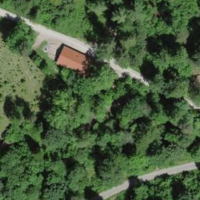
EUNIS habitat code: 41
Species observed at this site:
Geranium robertianum
Pseudotsuga menziesii
Campanula trachelium